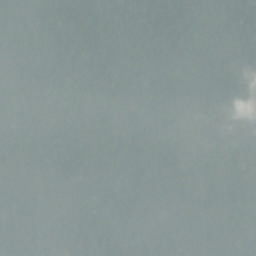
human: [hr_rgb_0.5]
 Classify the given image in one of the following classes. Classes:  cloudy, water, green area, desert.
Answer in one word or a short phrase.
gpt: cloudy